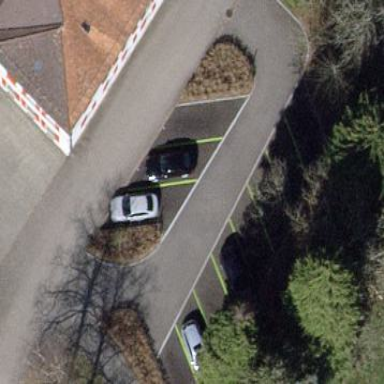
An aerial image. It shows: Parking area.